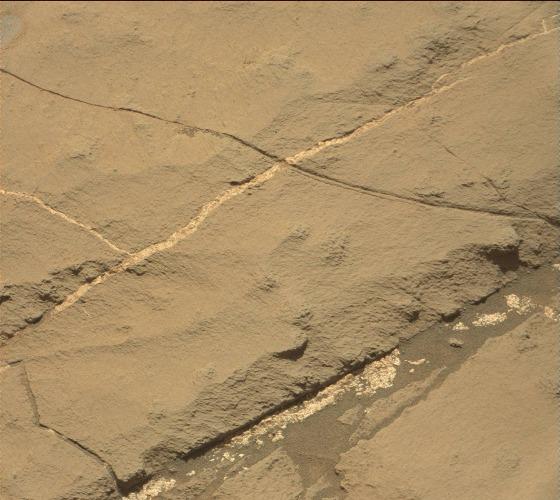
Terrain classes present: Bedrock, Gravel / Sand / Soil, Rock, Shadow